Question: This is my database table (spots).

Given a point on map 'P(longitude, latitude)', what I want to retrieve from the database is the set of points within a given radius where 'P' is the center. I tried a simple query using the simple formula of Longitude and Latitude, unfortunately the result is always null :( . What am I doing wrong here? Any idea?
'''
$sql = "SELECT * FROM $tbl_name
WHERE ACOS(SIN('".$latitude."') * SIN(spots.latitude) + COS('".$latitude."') * COS(spots.latitude) * COS(spots.longitude - '".$longitude ."')) * 6371 <= '".$radius."'";
'''
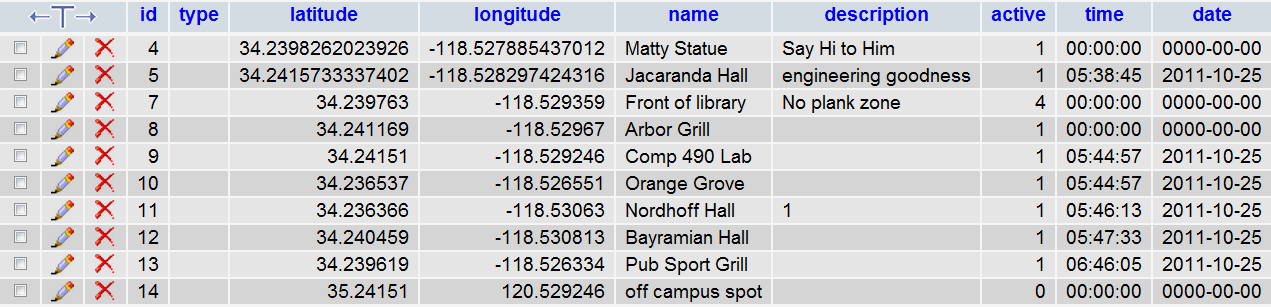
Answer: Based on Cameron S's & MrGlass's ideas, and a bit searching over the Internet, I found one working solution:
'''
$R = 6371;
$max_lat = $lat + rad2deg($r/$R);
$min_lat = $lat - rad2deg($r/$R);
$max_lon = $lon + rad2deg($r/$R/cos(deg2rad($lat)));
$min_lon = $lon - rad2deg($r/$R/cos(deg2rad($lat)));
$lat = deg2rad($lat);
$lon = deg2rad($lon);
$sql = "
select id, name, description, latitude, longitude,
acos(sin($lat)*sin(radians(latitude)) + cos($lat)*cos(radians(latitude))*cos(radians(longitude)-$lon)) * $R as D
from (
select id, name, description, latitude, longitude
from $tbl_name
where latitude > $min_lat and latitude < $max_lat
and longitude > $min_lon and longitude < $max_lon
) as first_cut
where acos(sin($lat)*sin(radians(latitude)) + cos($lat)*cos(radians(latitude))*cos(radians(longitude) - $lon)) * $R < $r
order by D";
'''